Field crop: maize
Growth stage: 2
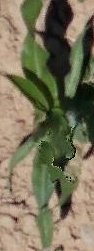
Species: maize